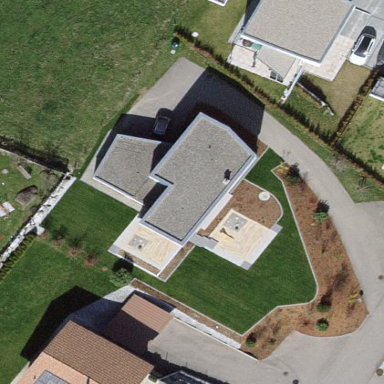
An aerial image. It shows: Simple and straightforward house.